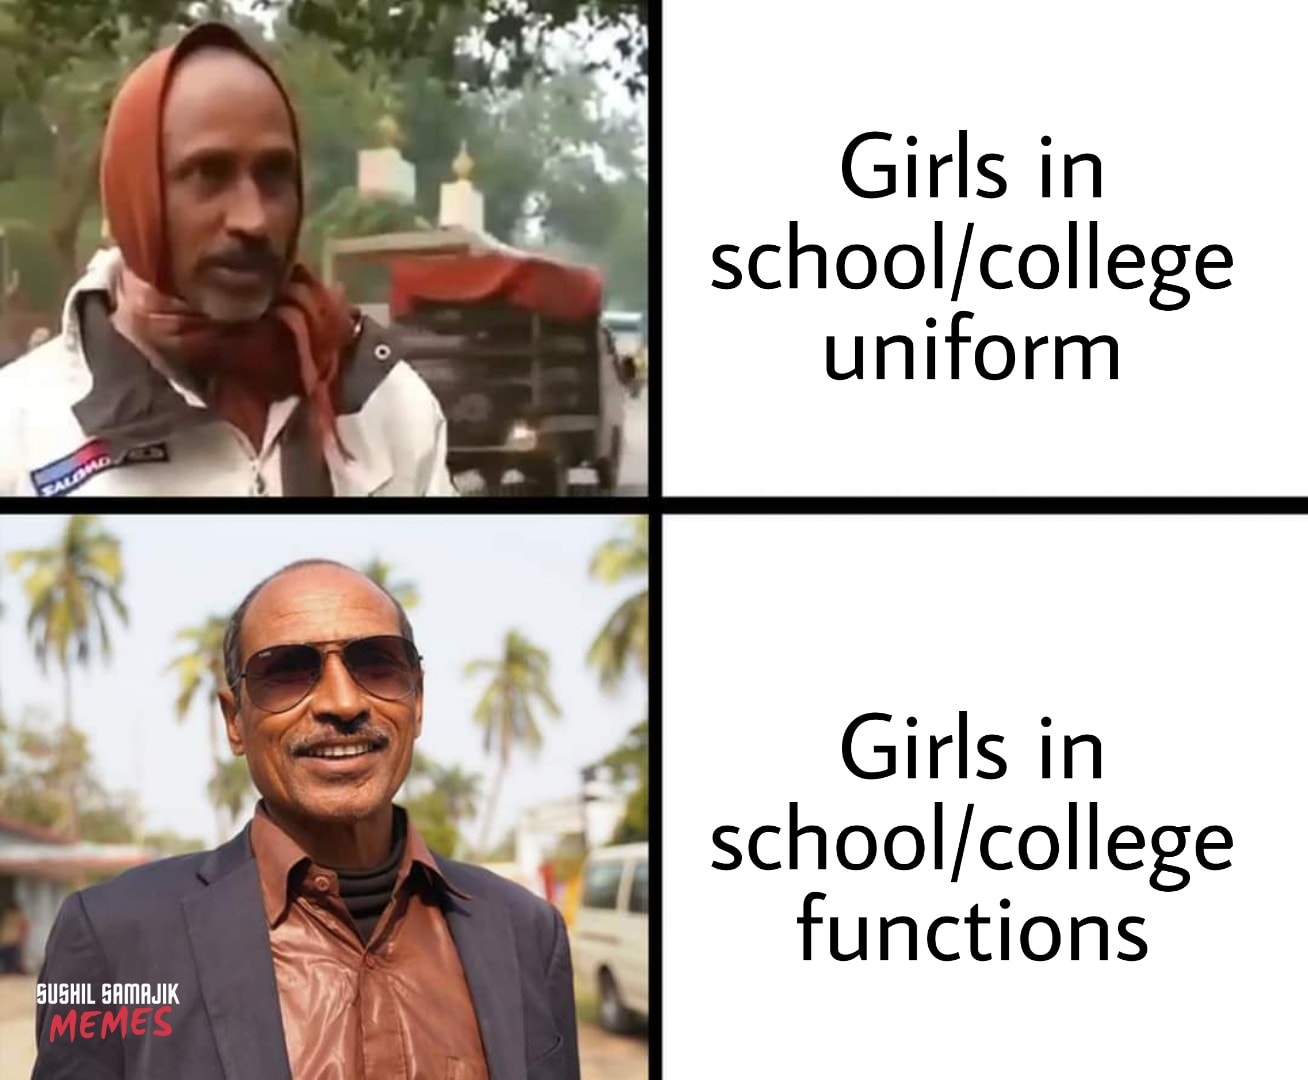
Caption: Girls in school / college uniform     Girls in school / college functions
Label: non-hate